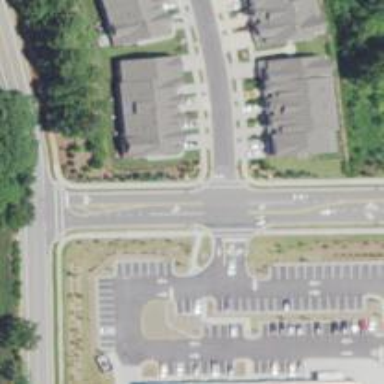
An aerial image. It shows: Marked crossing on footway.